Question:
I have a link text as shown above i am trying to find and click on it by using,
'''
driver.findElement(By.linkText("Front printer (Based on price list) - UPDATE")).click();
driver.findElement(By.partialLinkText("Front printer (Based on price list) - UPDATE1")).click();
'''
The link text has been data driven from excel file (above just to show what is original link text i have posted it )
the issue is whenever it try to search it shows 'nosuchelementexception()' . Since the link text is truncated some characters.
I cant use xpath since the element is dynamic it keeps changing its location in the list grid , and id keeps on changing so please suggest a way i need to select the element either linktext or partiallinktext.
HTML CODE IS
'''
<tr id="ctl00_ContentPlaceHolder1_RadGrid1_ctl00__0" class="rgRow">
< td align="left" style="width:3%;">
<td align="left" style="width:45%;">
<div style="float: left; width: 99%; overflow: hidden; height: 15px">
<a href="http://192.168.1.6/eprint_prod_3.8/settings/digital_press_add.aspx?type=edit& id=735" title="Front printer (Based on price list) - UPDATE">
<span id="ctl00_ContentPlaceHolder1_RadGrid1_ctl00_ctl04_lblGuillotineName" class="label_GV" style="display:inline-block;width:100%;">Front printer (Based on price list) - UPDATE</span>
</a>
</div>
</td>
<td align="left" style="width:52%;">
<td align="center" style="width:5%;">
<td align="center" style="width:10%;">
< /tr>
'''
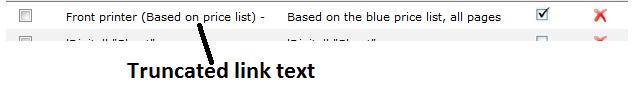
Answer: Since the actual link text is truncated, search using a sub string using atleast the minimum number of characters required to get a unique match.
Note that with 'By.partialLinkText', have to provide the partial text to search with, like so.
'''
//assuming the below string is read from excel
String searchTxt = "Front printer (Based on price list) - ADD 1";
//try to search for the link using the first 30 chars
driver.findElement(By.partialLinkText(searchTxt.substring(0,30))).click();
'''
The above code will return the first match it finds based on the partial text supplied.